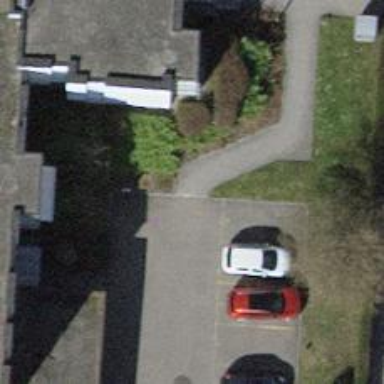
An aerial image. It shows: Path made of paving stones.